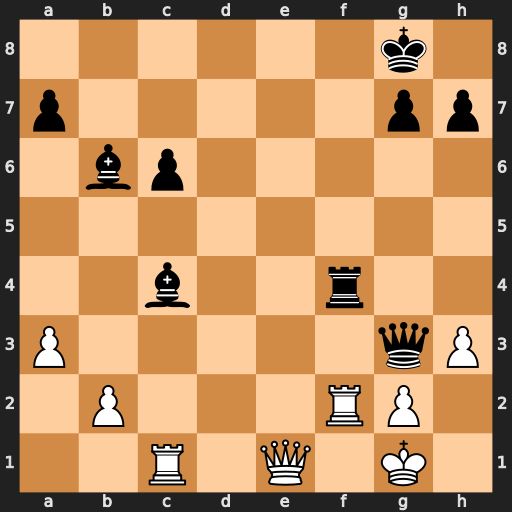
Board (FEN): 6k1/p5pp/1bp5/8/2b2r2/P5qP/1P3RP1/2R1Q1K1
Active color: w
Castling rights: -
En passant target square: -
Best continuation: Qe8+ Rf8 Qxf8#